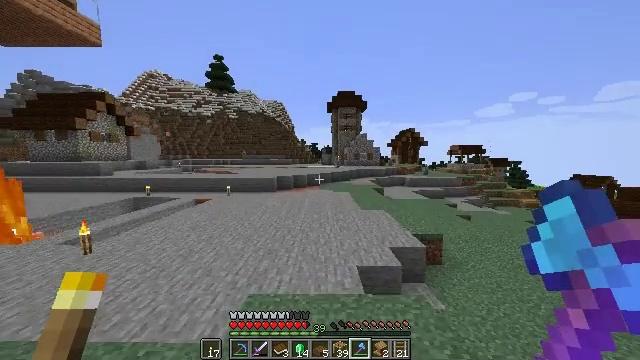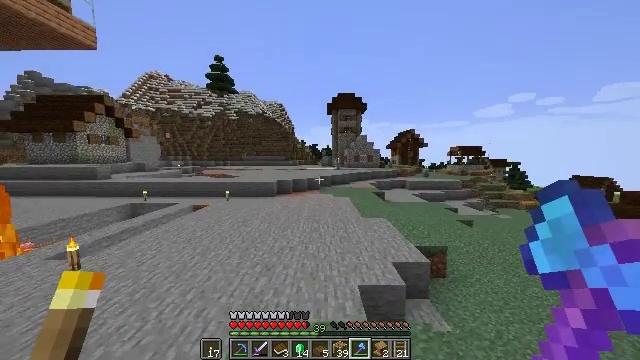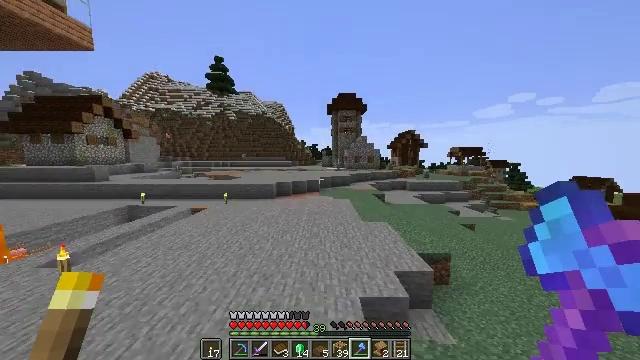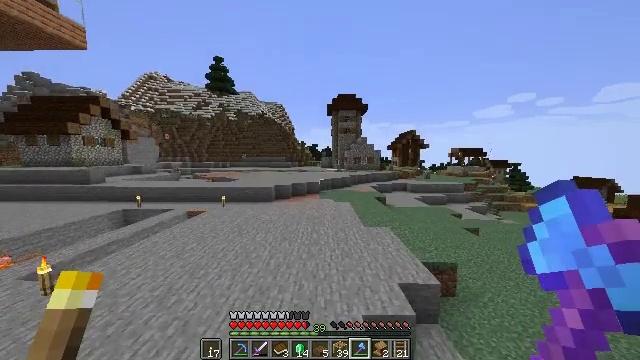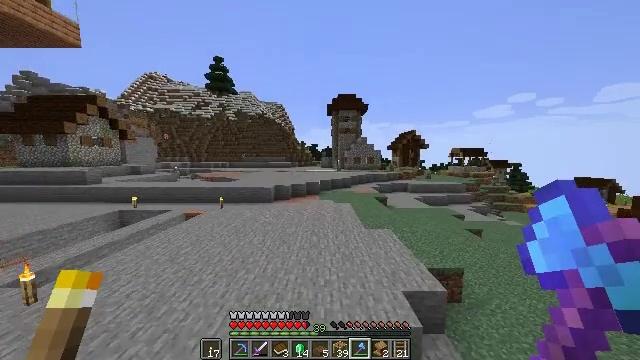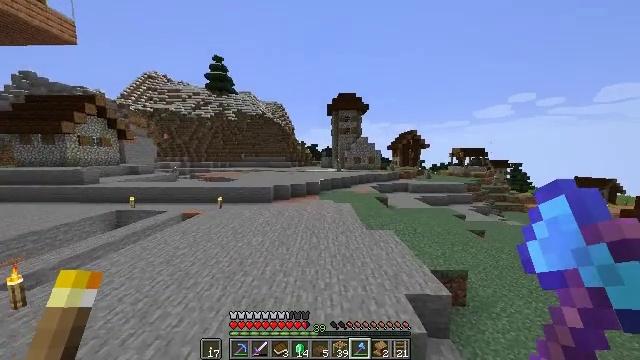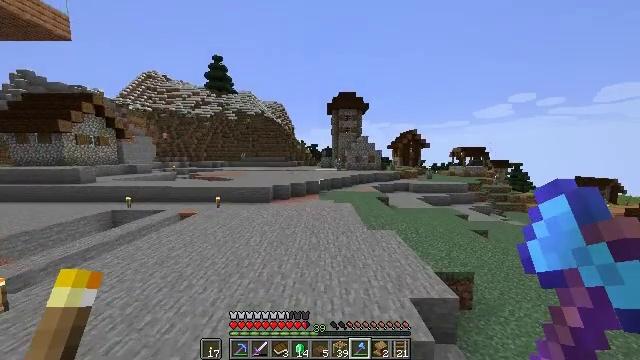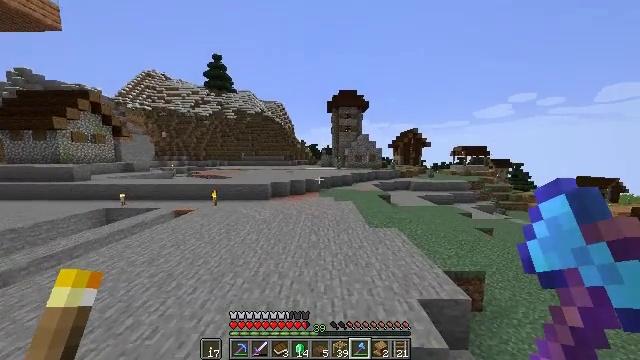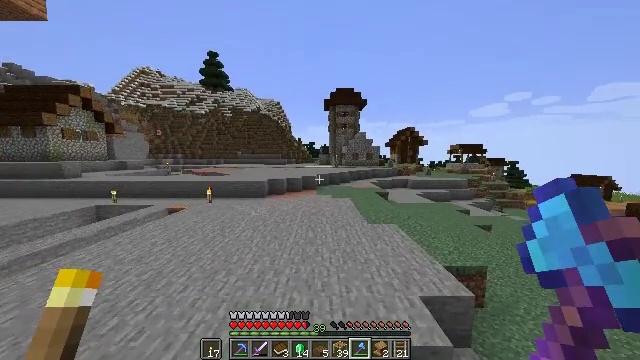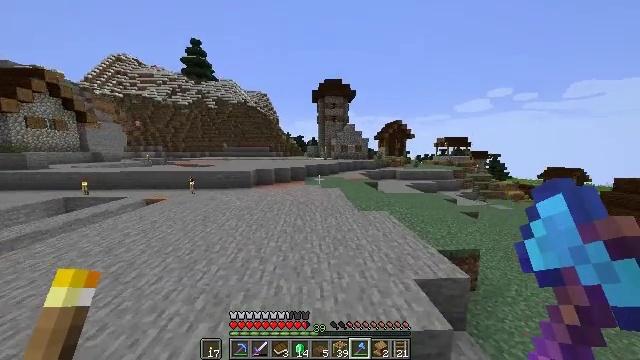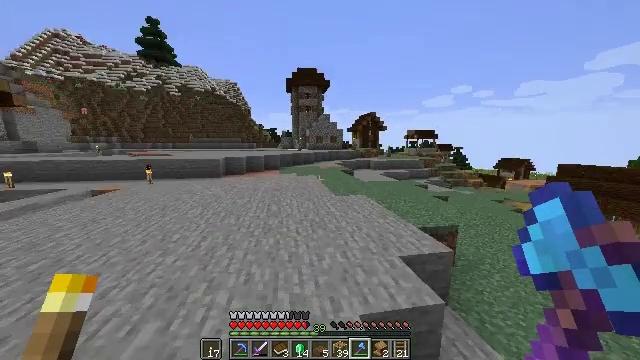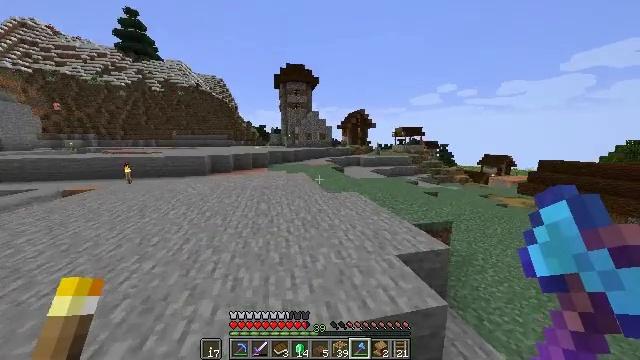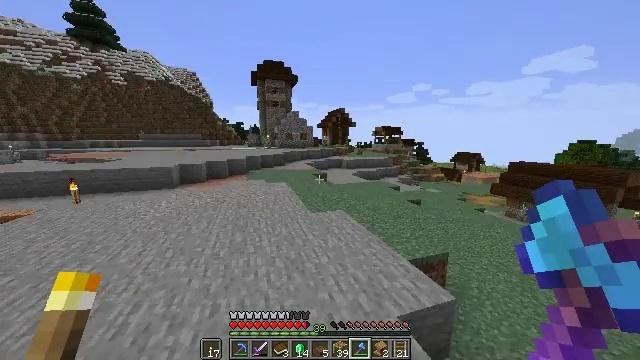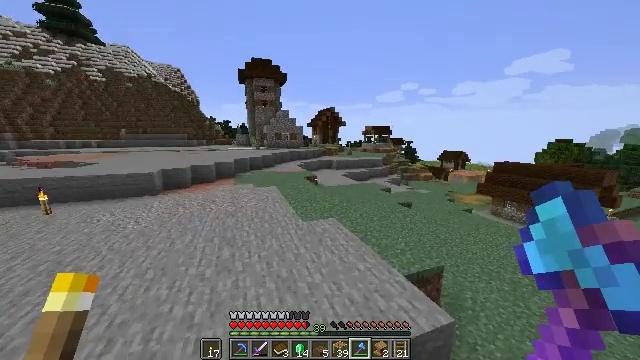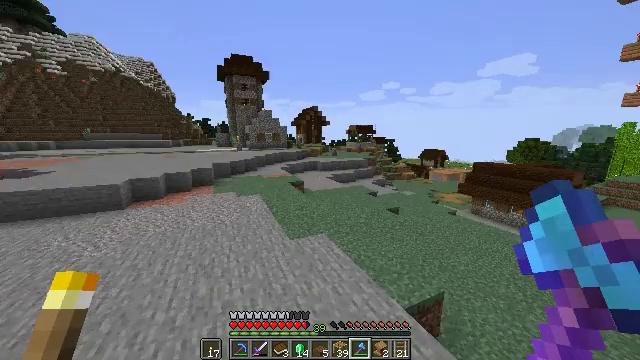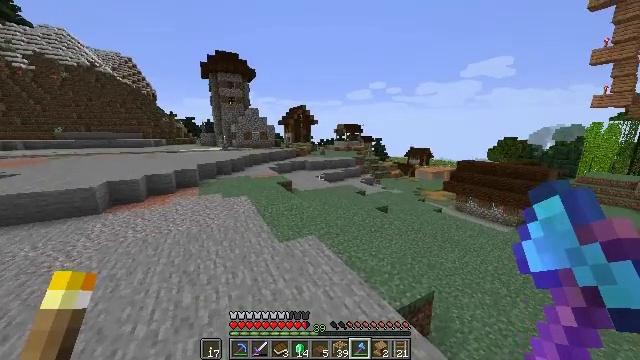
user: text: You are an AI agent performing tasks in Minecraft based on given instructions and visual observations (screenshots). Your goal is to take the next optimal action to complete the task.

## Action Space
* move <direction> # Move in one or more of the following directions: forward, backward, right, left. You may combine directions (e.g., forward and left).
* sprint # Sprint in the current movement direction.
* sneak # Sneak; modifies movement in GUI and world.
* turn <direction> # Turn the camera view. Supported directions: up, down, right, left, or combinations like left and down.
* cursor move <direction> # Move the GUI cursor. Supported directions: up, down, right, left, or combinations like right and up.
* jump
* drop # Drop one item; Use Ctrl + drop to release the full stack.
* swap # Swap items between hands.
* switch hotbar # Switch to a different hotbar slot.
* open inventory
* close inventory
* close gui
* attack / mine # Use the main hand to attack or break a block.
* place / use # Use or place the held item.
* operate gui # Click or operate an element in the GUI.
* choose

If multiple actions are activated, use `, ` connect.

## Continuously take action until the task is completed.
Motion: motion action
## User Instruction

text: Break the spruce slab from a structure.
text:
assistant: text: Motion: move forward, jump
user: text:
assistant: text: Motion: move forward, jump
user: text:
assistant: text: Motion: move forward, jump
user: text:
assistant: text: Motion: move forward, jump
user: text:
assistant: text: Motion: move forward, jump
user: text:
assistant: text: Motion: move forward, jump
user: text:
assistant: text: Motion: move forward, jump
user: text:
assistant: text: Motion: move forward, jump
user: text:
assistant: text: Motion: move forward, sprint, turn right and down, jump
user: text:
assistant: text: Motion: move forward, sprint, turn right and down, jump
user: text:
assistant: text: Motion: move forward, sprint, turn right, jump
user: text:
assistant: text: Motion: move forward, turn right, jump
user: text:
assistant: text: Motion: move forward, turn right, jump
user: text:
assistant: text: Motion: move forward, turn right, jump
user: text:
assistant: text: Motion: move forward, turn right, jump
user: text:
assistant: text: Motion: move forward, jump
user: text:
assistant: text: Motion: move forward, jump
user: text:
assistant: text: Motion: move forward, jump
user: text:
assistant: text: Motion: move forward, jump
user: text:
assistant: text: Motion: move forward, sprint, jump
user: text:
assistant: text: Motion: move forward, sprint, jump
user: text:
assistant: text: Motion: move forward, sprint, jump
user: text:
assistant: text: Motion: move forward, jump
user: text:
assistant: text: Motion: move forward, jump
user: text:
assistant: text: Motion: move forward, jump
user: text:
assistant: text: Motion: move forward, turn right and down, jump
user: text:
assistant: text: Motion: move forward, turn right, jump
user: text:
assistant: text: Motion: move forward, turn right, jump
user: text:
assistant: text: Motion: move forward, turn right and down, jump
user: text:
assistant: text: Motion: move forward, sprint, turn right, jump